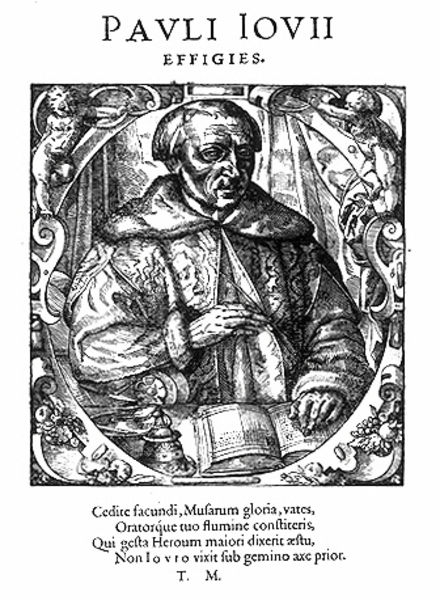
Titel: Bildnis des Paolo Giovio
Künstler: Tobias Stimmer
Institution: (Seriendruck)
Schlagwörter: dunkel, feder, hand, mann, weiß, blumen, geste, hell, nase, schwarz, stuhl, tisch, zeichnung, blick, ornament, falten, johannes, kragen, pelz, rahmen, bild, bildnis, hände, portrait, porträt, vorhang, gewand, haare, mantel, reich, blatt, renaissance, kreis, rund, tondo, engel, früchte, schrift, rahmung, lehne, italien, grafik, graphik, rand, church, curtain, hands, lamp, ornate, papst, pope, priest, white, arm, black, collar, face, hair, kartusche, nose, old, robe, table, dekor, ornamente, draperie, flowers, pattern, name, offen, buch, dose, medaillon, paul, umrahmung, druck, schwarz-weiß, stich, titel, text, überschrift, brokat, tinte, buchseite, girlanden, kiel, pelzkragen, glocke, voluten, dreiviertelporträt, schreiben, angels, fruit, man, mittelalter, gedicht, head, eyes, male, gelehrter, löwe, mandel, tintenfass, drawing, paper, putten, kupferstich, cape, frame, chin, coat, fur, mouth, buttons, grieche, putti, desk, pen, quill, writing, bildunterschrift, children, römisch, vorhanf, schreibfeder, human, arms, cheeks, cloak, latein, lateinisch, ink, engraving, medieval, eye, grotesken, floral, finger, fingers, book, lips, julius, cheek, kupferstch, paps, paulus, plate, rollwerk, bible, forehead, nobel, epigramm, border, latin, middle ages, sleeves, babies, middle age, hermelinkragen, fruits, bell, kupferstcih, musäus, effigies, hood, schreibfass, gehlehrter, brows, acanthus, infants, scrolls, cartouche, scripture, poem, title page, scribe, iovis, inkwell, preast, versus, ey, pauli, shest, efficies, pavli, iovii, coaat, pauli louii, holystic, pavli iovii, cedite, facundi, heroum, mufarum